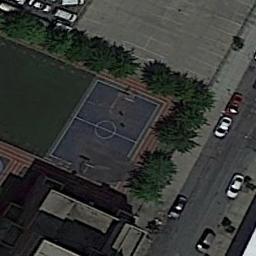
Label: basketball_court